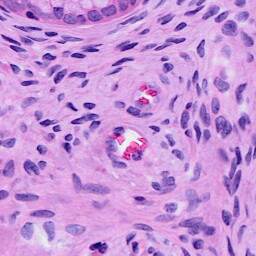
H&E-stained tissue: Cervix